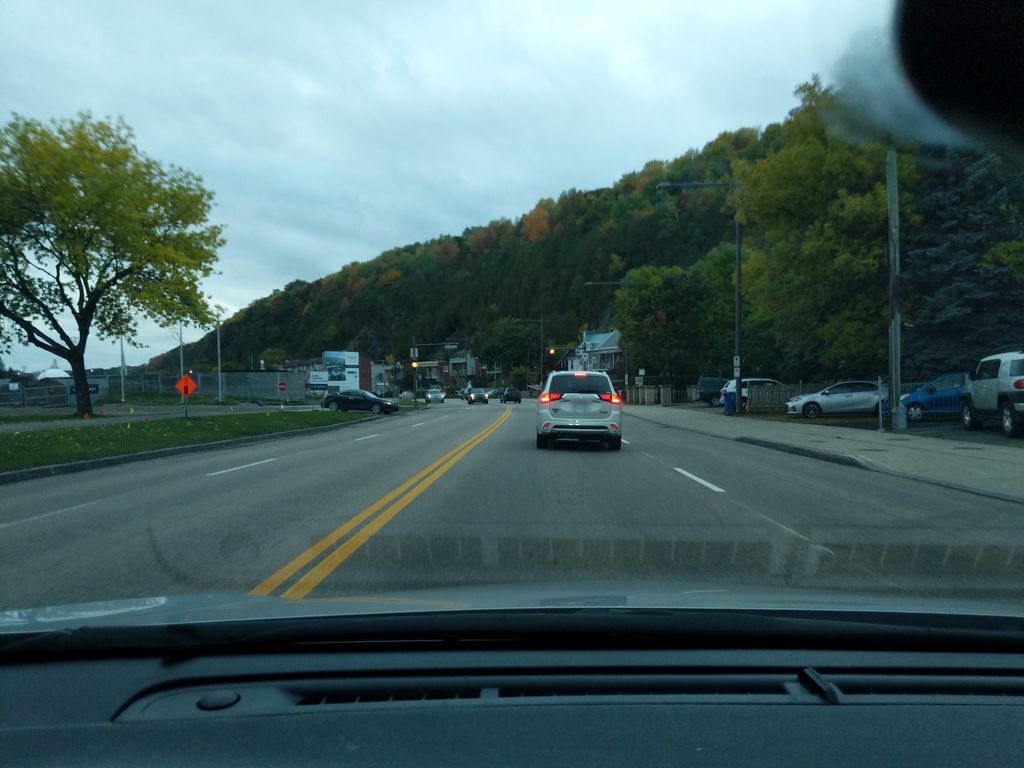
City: quebec_city